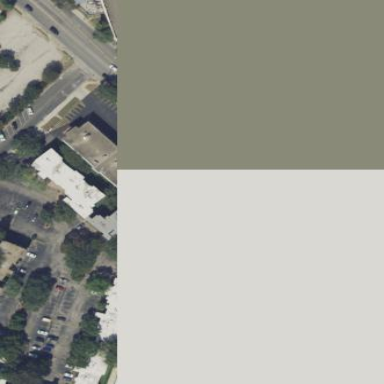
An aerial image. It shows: Building.